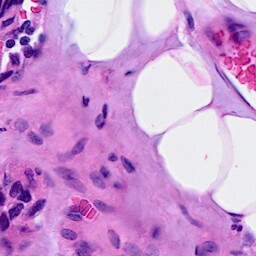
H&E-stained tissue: Breast